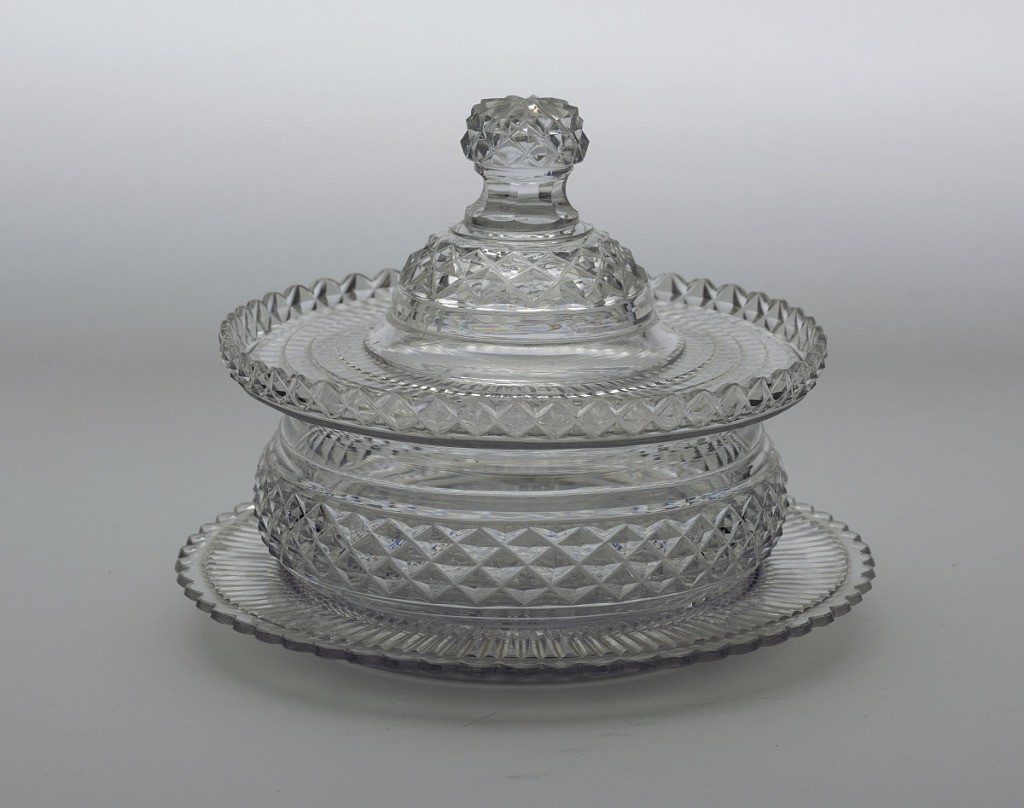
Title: Dish with lid and stand
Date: ca. 1800–10
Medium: Glass
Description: Circular waisted bowl has wide rim to hold cover. Diamond cutting edges rim and surrounds body dome of cover, and finial. Cover has flat, radial cutting on underside with flat steps on top. Radial cutting on bottom of bowl, and on stand with scalloped edge.